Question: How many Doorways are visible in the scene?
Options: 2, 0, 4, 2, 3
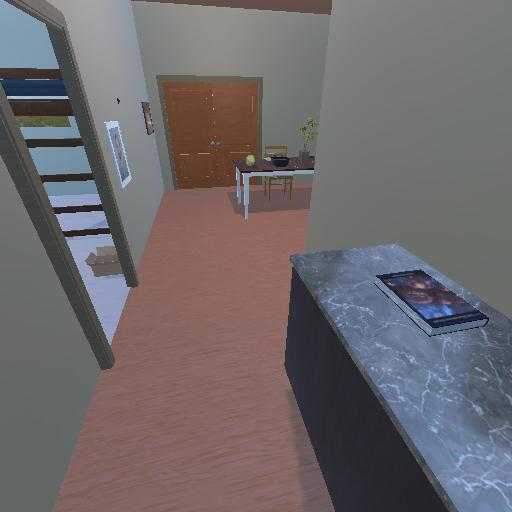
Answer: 2